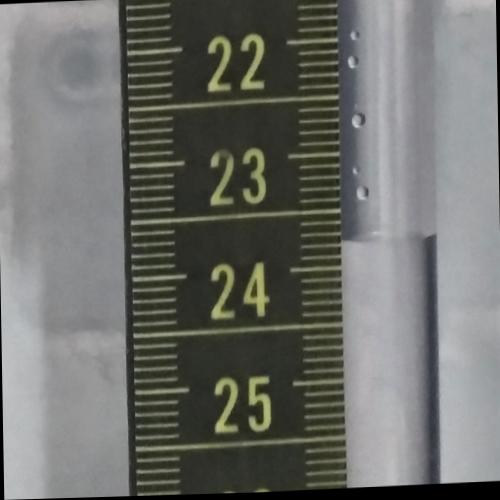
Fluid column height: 23.8 cm